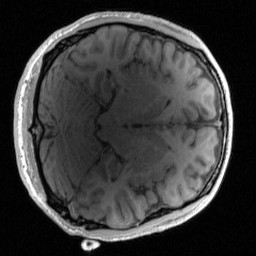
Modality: T1w
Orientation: axial
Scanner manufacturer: siemens
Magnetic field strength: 3 T
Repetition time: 2 s
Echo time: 0.0022 s